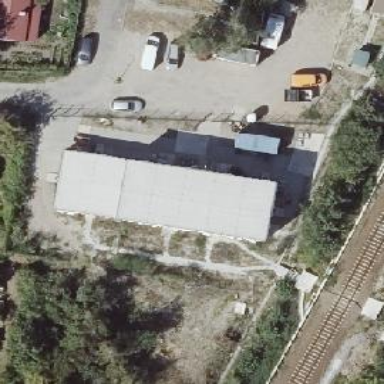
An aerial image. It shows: Building that serves as railway signal box.